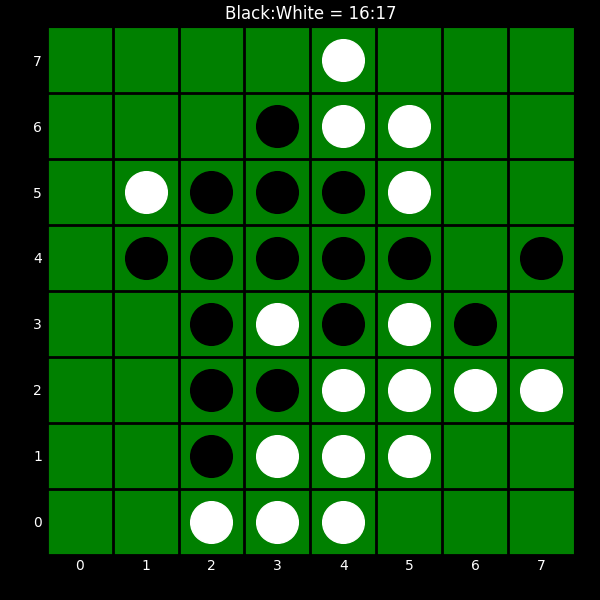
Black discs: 16
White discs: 17